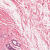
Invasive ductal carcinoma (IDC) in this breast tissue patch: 0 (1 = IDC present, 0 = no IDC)